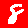
Digit: 8